Field crop: tomato
Growth stage: 1
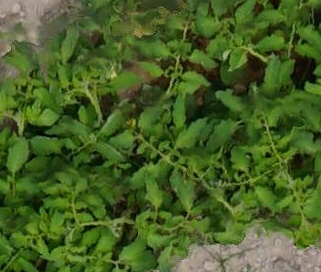
Species: tomato